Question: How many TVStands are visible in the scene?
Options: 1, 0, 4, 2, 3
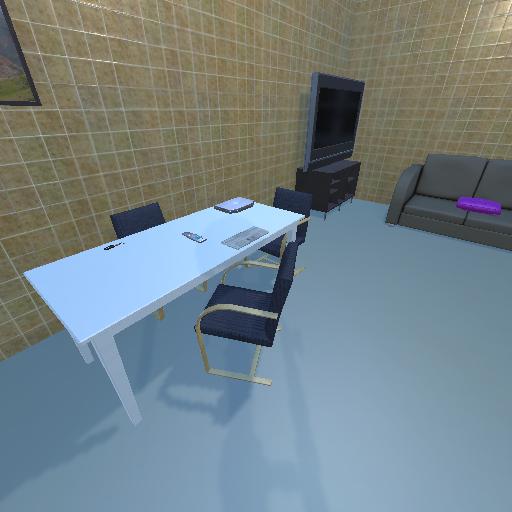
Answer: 1